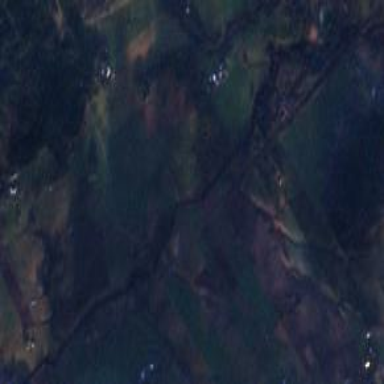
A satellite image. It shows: Picturesque farmland scene.